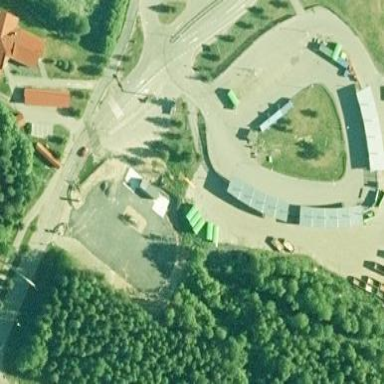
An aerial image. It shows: Recycling center for various types of waste.